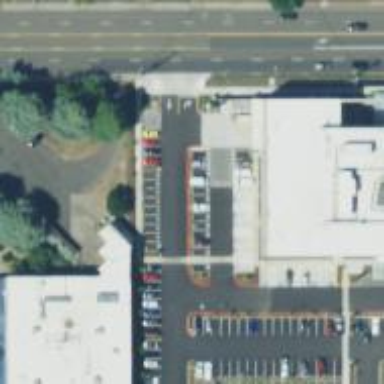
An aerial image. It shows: Parking space.